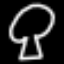
Label: mushroom